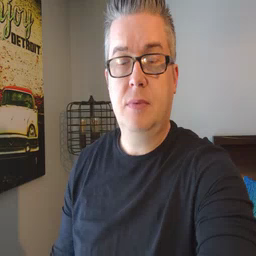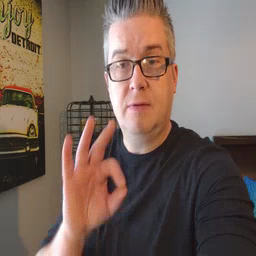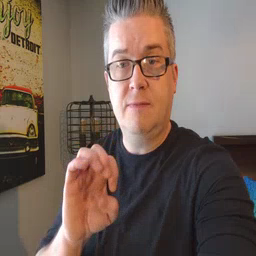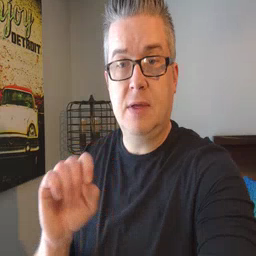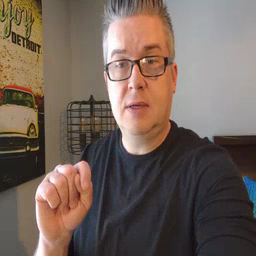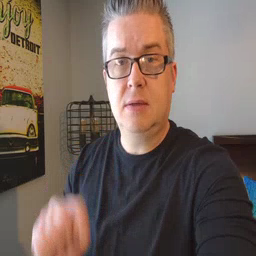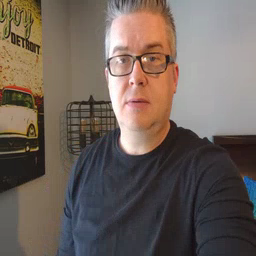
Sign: feet